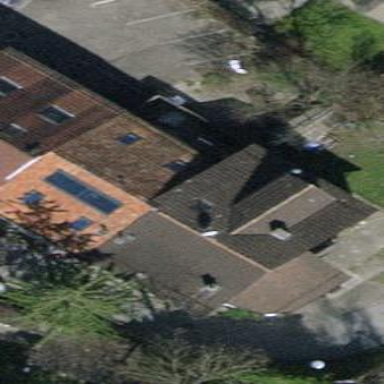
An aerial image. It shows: Building with tile roof.